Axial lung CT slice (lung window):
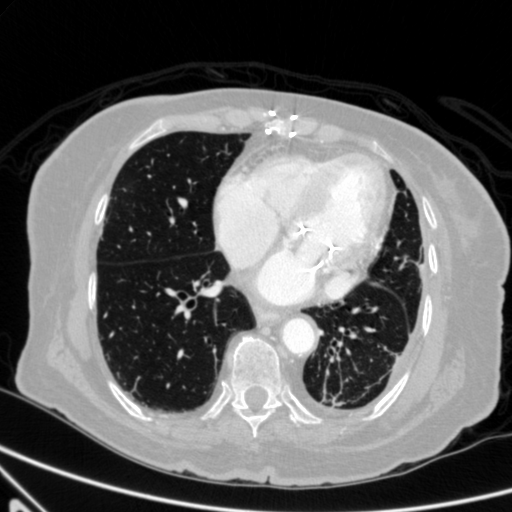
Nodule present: no